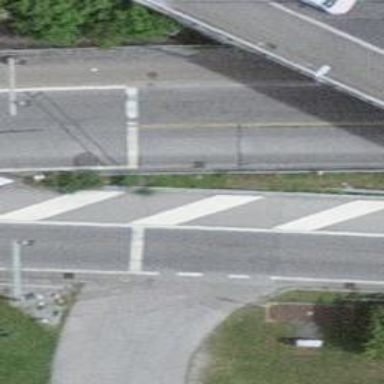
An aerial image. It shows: Road with traffic signals.